Interaction volume radius: 10 \u00c5
Interaction volume height: 10 \u00c5
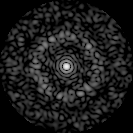
Disorder parameter: 0.8264